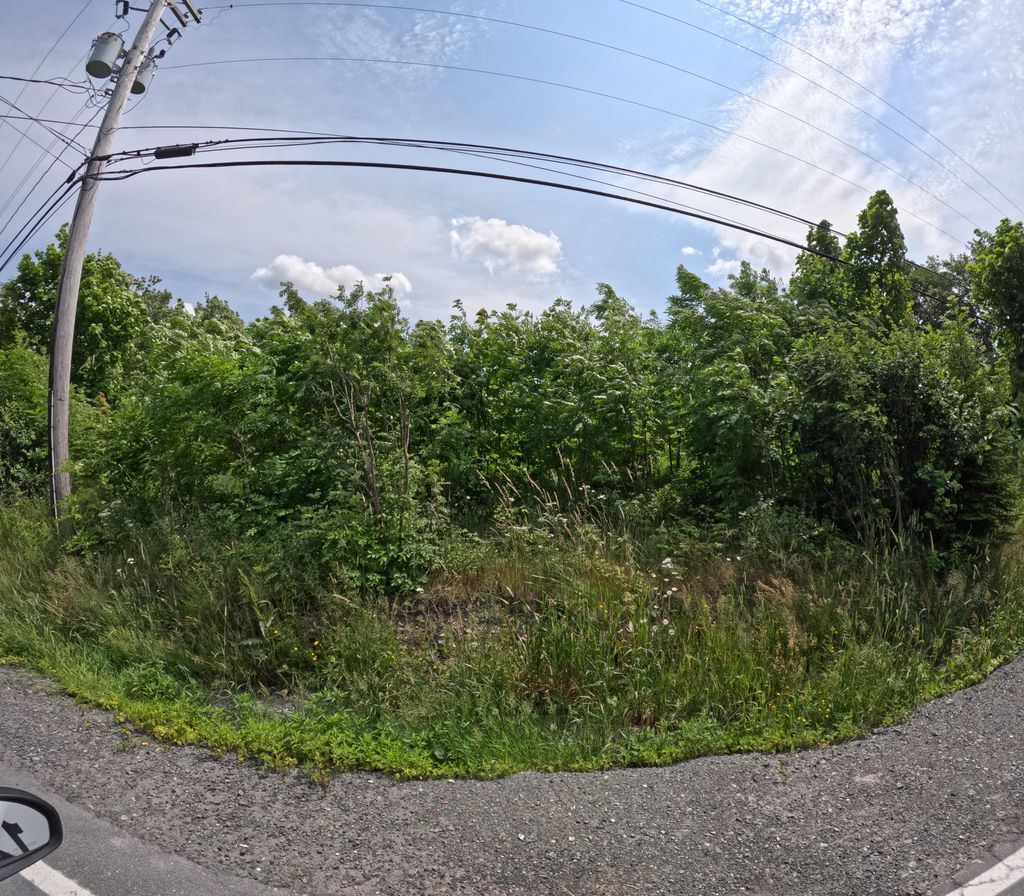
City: st_johns